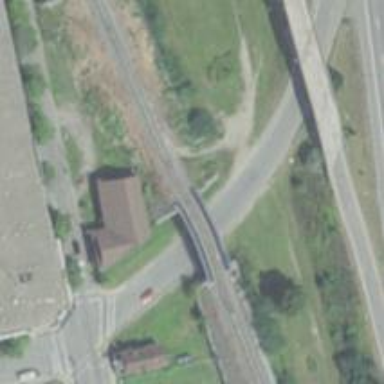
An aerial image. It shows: Bridge over railway line.